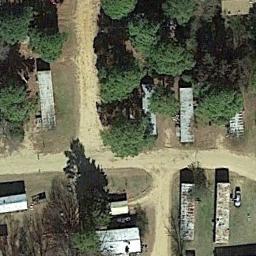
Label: mobile_home_park